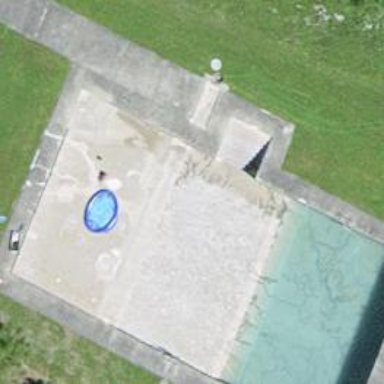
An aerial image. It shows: Swimming pool located in leisure land.